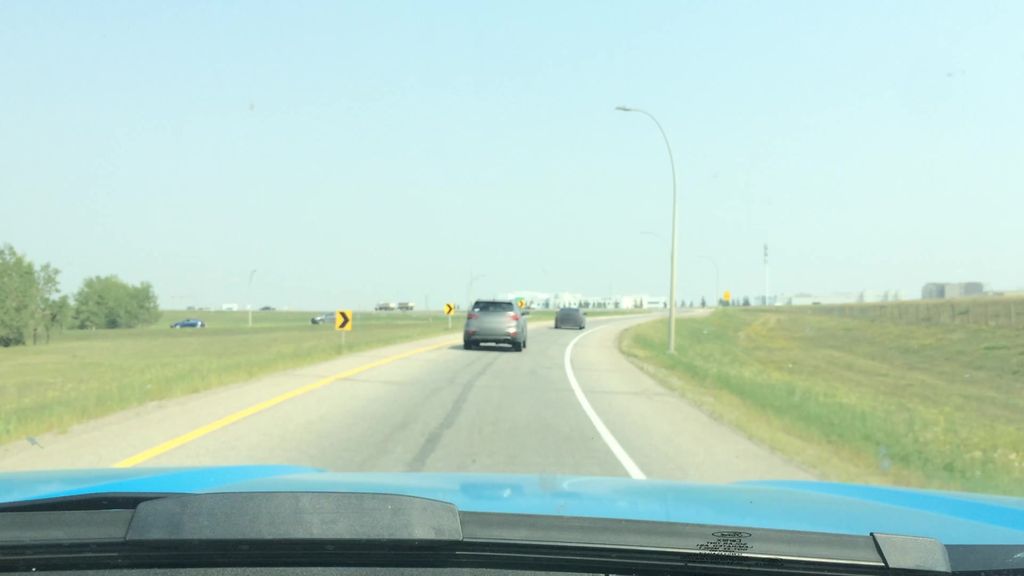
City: calgary